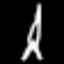
Label: The Eiffel Tower